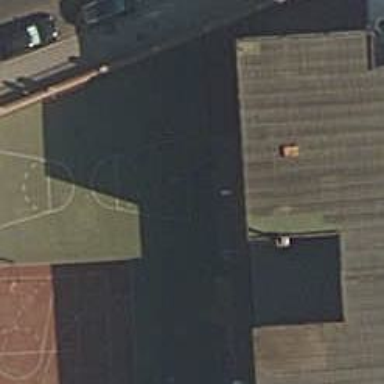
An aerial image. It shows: Kindergarten.